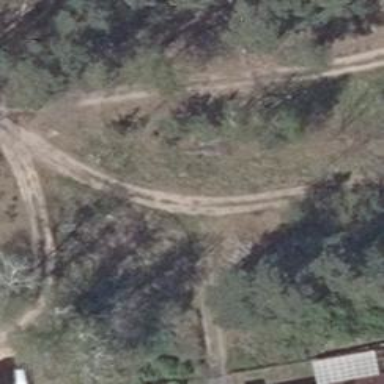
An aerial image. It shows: Track road with grade3 tracktype.